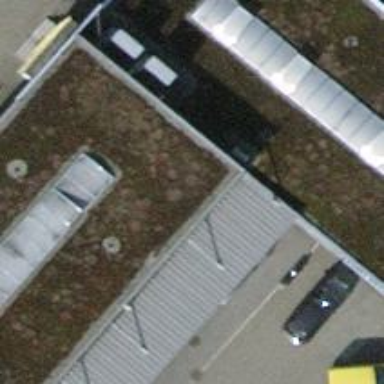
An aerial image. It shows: Building housing car shop.